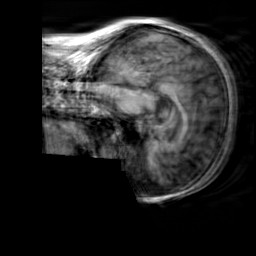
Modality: T1w
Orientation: sagittal
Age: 59
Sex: female
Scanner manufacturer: siemens
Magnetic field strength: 3 T
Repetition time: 2.3 s
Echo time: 0.00303 s